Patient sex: M
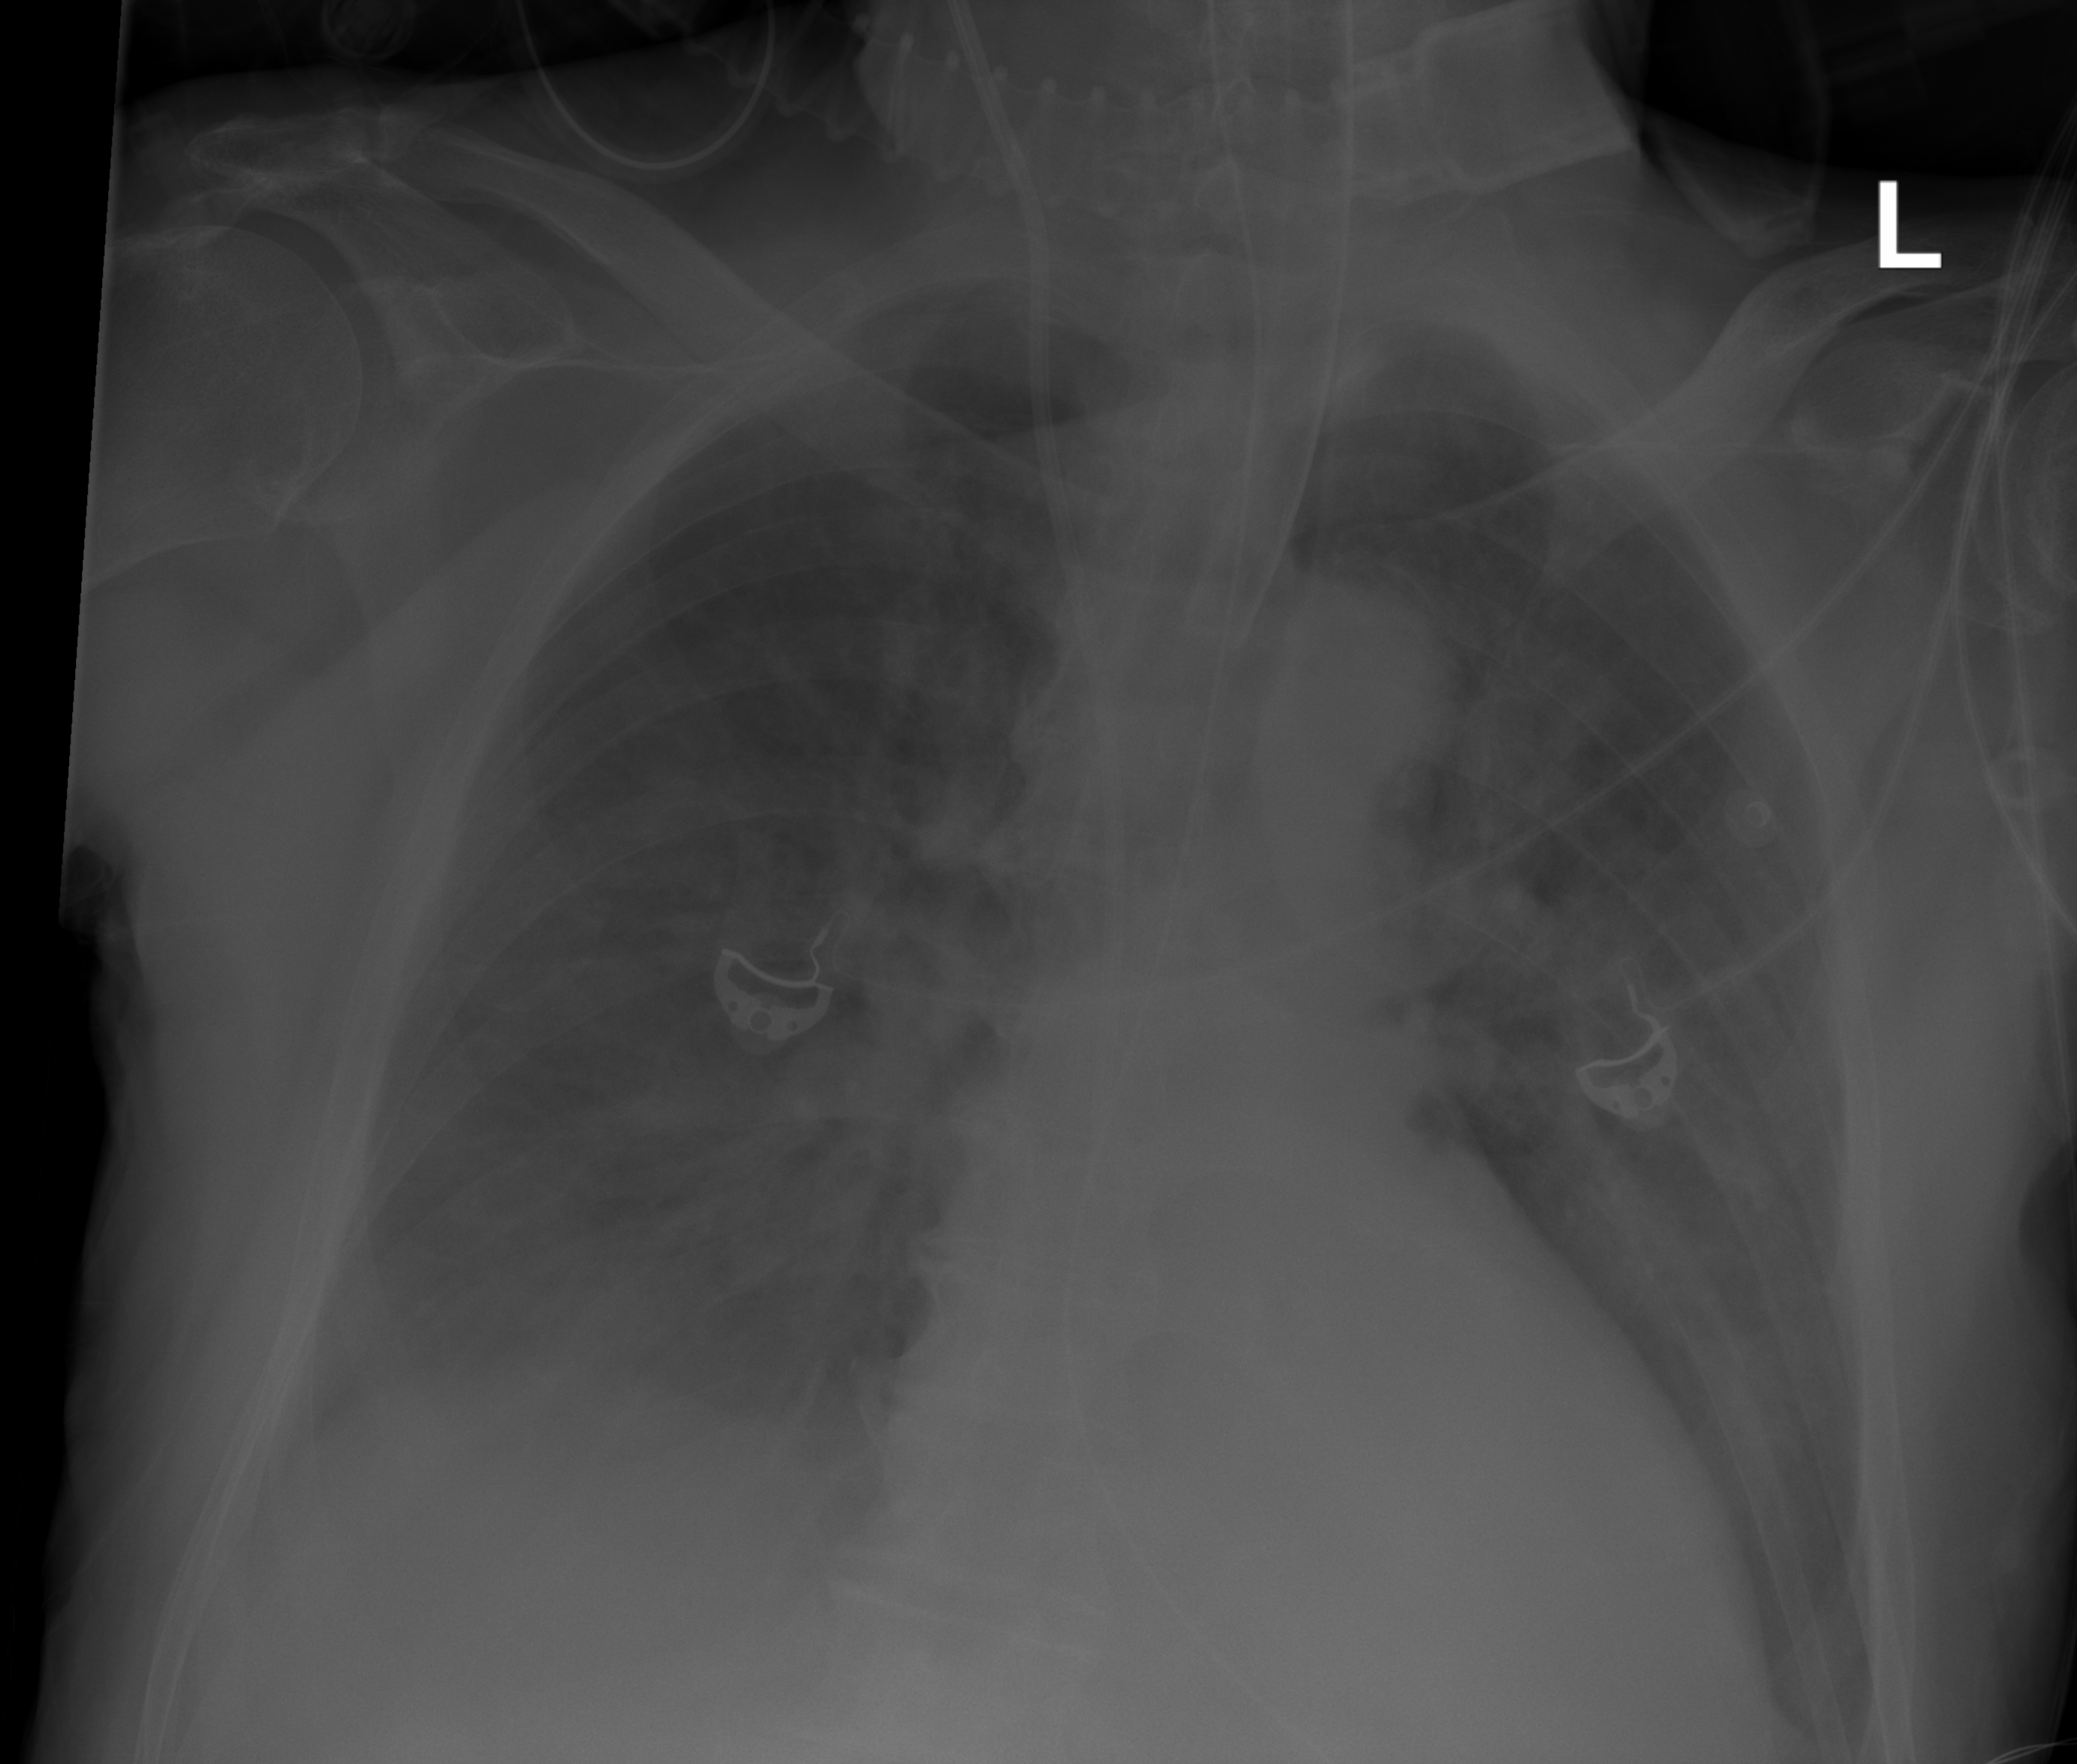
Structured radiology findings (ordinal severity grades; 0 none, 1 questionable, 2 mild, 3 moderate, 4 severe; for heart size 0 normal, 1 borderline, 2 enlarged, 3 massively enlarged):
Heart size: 0
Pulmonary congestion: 2
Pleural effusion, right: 2
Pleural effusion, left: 2
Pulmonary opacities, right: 0
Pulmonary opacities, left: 1
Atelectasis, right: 0
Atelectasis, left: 0